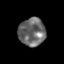
Tissue: skin
Cell type: T cells
Senescence score: 0.2616
Nuclear area (px): 733
Mean DAPI intensity: 106.026